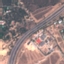
Label: Highway